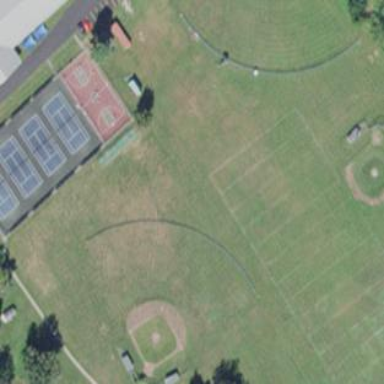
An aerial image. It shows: Recreation ground.